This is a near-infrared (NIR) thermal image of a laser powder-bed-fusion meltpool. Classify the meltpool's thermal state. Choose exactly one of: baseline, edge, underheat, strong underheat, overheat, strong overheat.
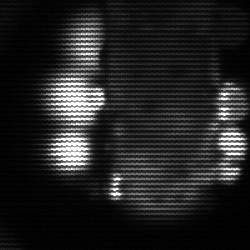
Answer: strong underheat